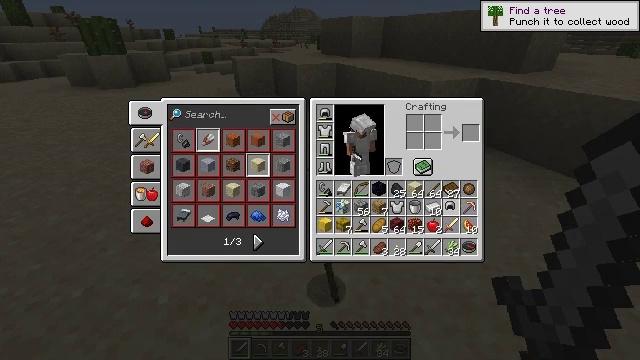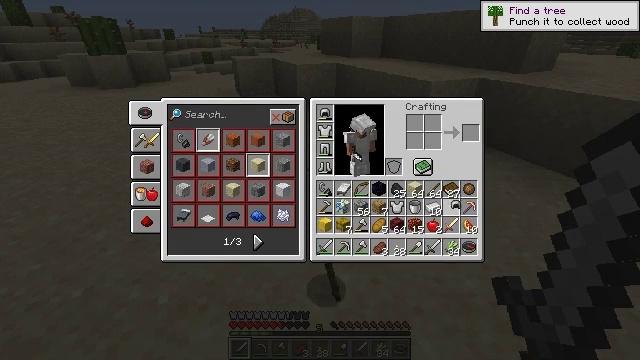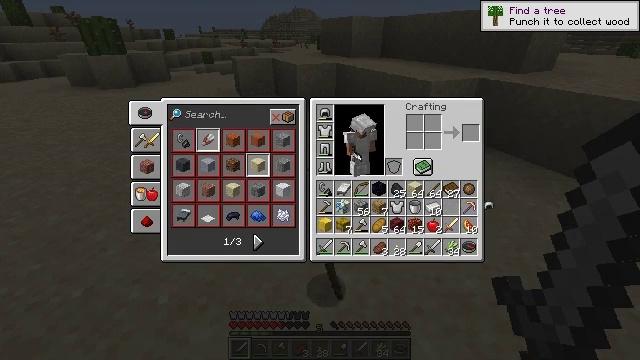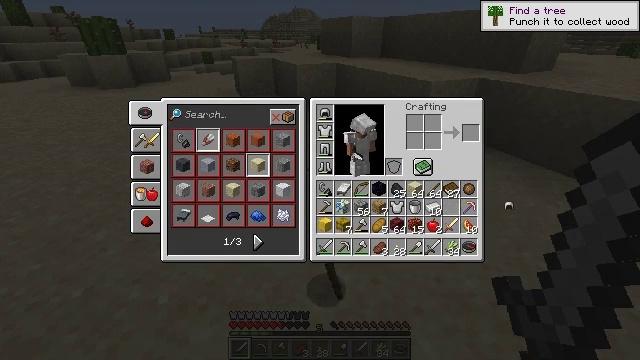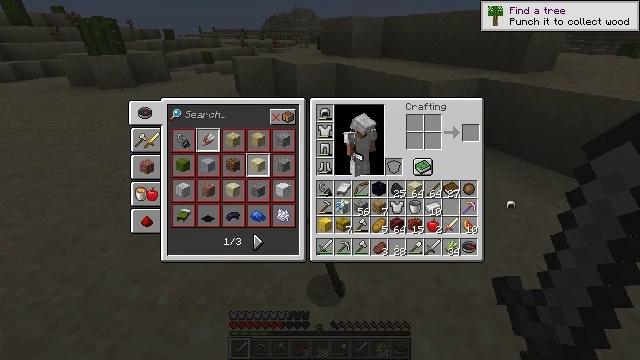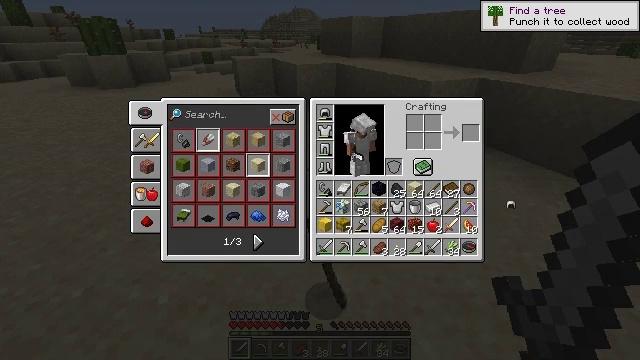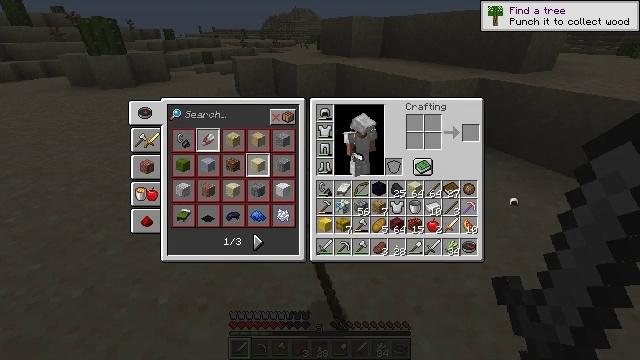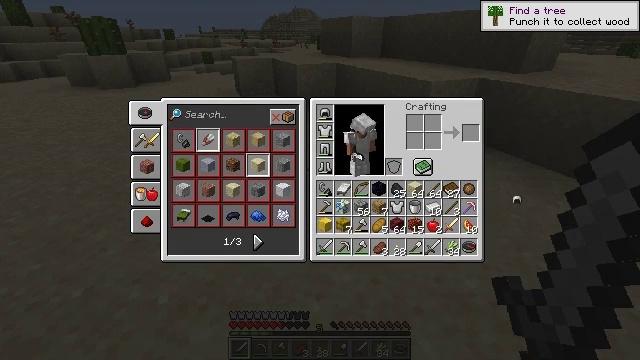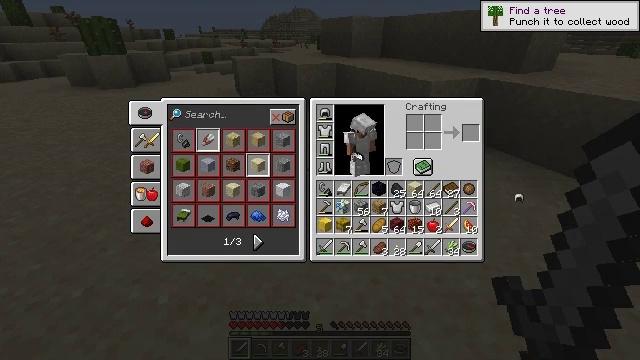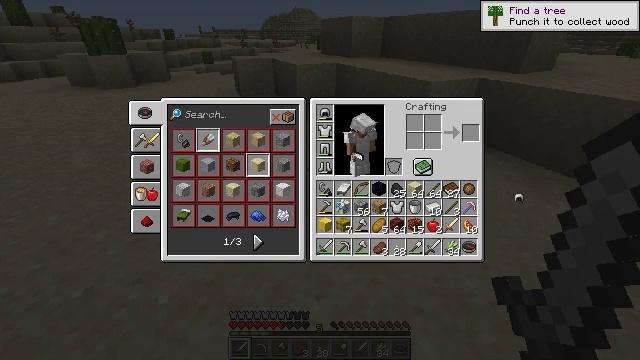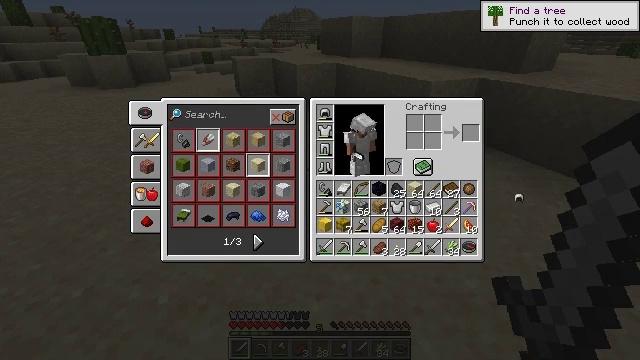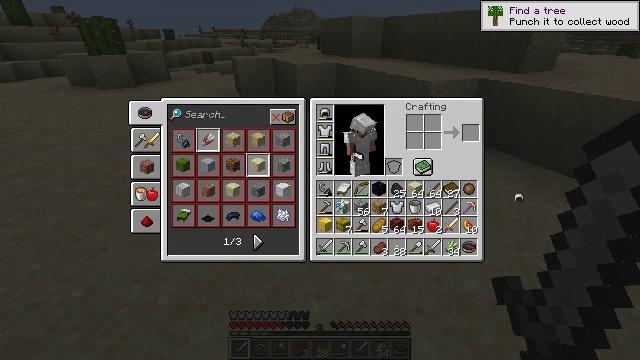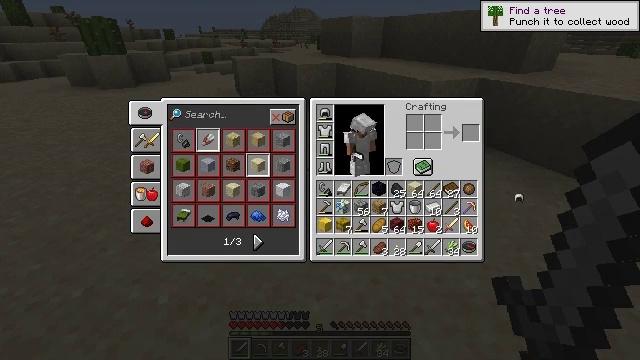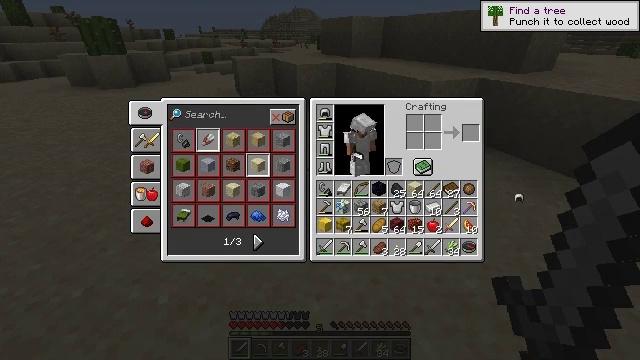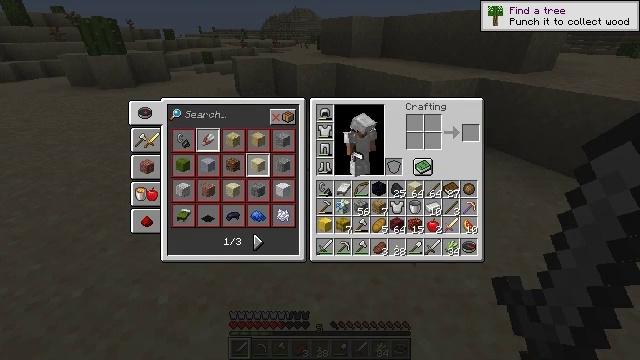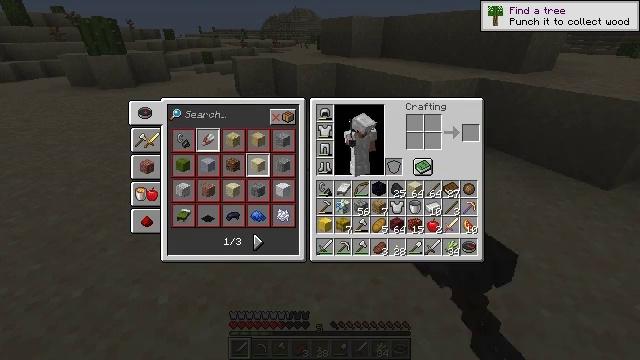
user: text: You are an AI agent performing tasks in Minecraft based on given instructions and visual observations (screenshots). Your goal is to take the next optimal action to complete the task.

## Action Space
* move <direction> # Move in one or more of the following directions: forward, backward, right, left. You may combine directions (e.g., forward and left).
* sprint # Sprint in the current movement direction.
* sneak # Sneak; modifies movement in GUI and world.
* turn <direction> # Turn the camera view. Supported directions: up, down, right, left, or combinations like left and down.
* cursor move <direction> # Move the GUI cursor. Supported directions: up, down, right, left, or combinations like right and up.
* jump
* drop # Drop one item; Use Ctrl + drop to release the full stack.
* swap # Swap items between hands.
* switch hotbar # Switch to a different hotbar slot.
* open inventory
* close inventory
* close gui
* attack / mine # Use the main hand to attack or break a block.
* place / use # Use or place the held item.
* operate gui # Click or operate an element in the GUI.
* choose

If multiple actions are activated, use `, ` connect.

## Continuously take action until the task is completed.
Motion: motion action
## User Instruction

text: Drop an iron helmet.
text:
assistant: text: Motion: attack / mine
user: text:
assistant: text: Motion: turn right
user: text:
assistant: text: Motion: turn right
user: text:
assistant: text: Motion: no_op
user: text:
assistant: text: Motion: no_op
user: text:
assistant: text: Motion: no_op
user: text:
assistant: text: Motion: no_op
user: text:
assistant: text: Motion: no_op
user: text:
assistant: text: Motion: no_op
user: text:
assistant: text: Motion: attack / mine
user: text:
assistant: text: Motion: attack / mine
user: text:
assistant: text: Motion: attack / mine
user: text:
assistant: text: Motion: attack / mine
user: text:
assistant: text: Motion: no_op
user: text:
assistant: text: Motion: no_op
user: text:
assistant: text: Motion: no_op
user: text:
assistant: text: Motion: no_op
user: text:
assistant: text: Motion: no_op
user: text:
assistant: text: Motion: no_op
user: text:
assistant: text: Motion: no_op
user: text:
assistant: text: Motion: no_op
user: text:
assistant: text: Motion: no_op
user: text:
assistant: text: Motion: no_op
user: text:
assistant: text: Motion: no_op
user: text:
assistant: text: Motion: no_op
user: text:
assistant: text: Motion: no_op
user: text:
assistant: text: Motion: no_op
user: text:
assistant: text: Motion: no_op
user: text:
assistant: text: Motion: no_op
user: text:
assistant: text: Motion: no_op